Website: lowes
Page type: cart
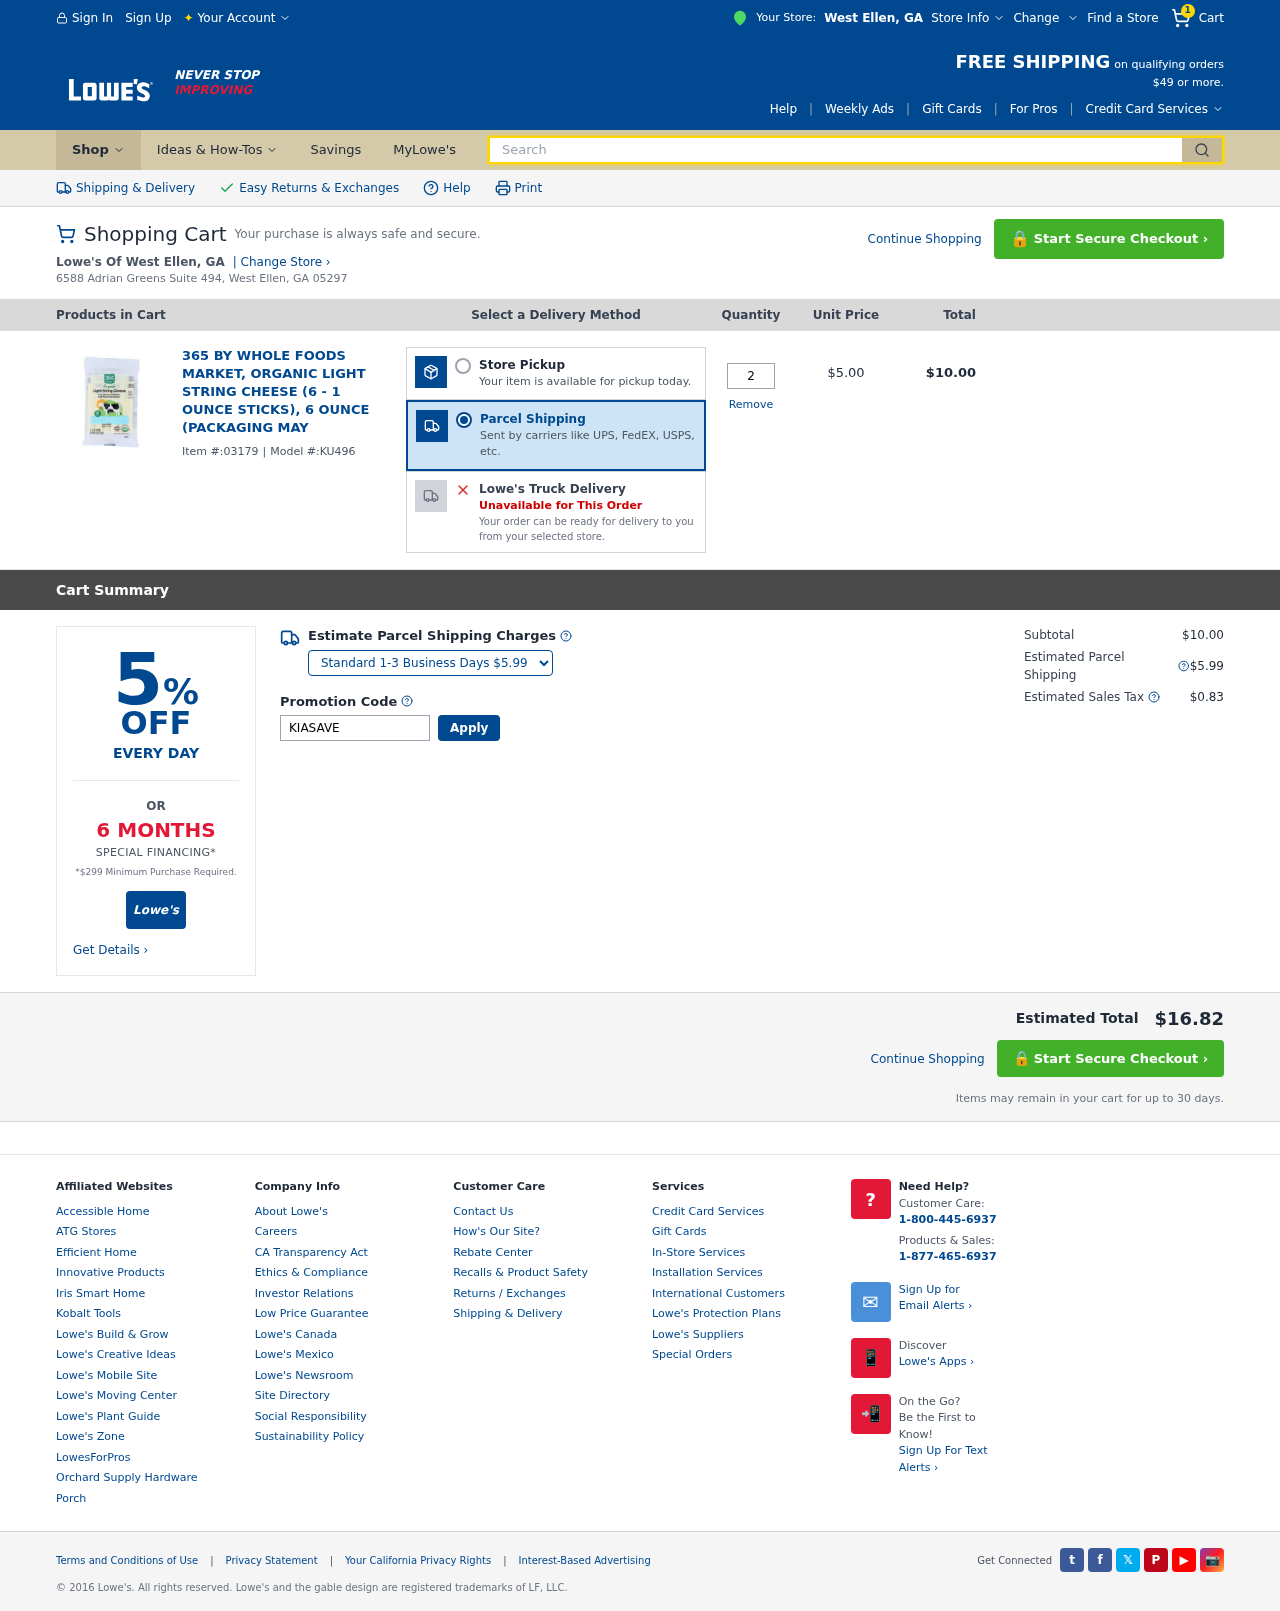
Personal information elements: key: PII_CITY
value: West Ellen
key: PII_STATE_ABBR
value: GA
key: PII_STREET
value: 6588 Adrian Greens Suite 494
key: PII_CITY_STATE_ZIP
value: West Ellen, GA 05297
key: PII_PROMO_CODE
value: KIASAVE
Product elements: key: PRODUCT1_NAME
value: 365 by Whole Foods Market, Organic Light String Cheese (6 - 1 Ounce Sticks), 6 Ounce (Packaging May
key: PRODUCT1_PRICE
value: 5
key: PRODUCT1_QUANTITY
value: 2
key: PRODUCT1_ITEM_ID
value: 03179
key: PRODUCT1_MODEL_ID
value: KU496
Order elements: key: ORDER_NUM_ITEMS
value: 1
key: ORDER_ITEM_TOTAL
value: $10.00
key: ORDER_SUBTOTAL
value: $10.00
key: ORDER_SHIPPING_COST
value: $5.99
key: ORDER_TAX
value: $0.83
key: ORDER_TOTAL
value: $16.82
Search elements: key: HEADER_SEARCH
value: Search